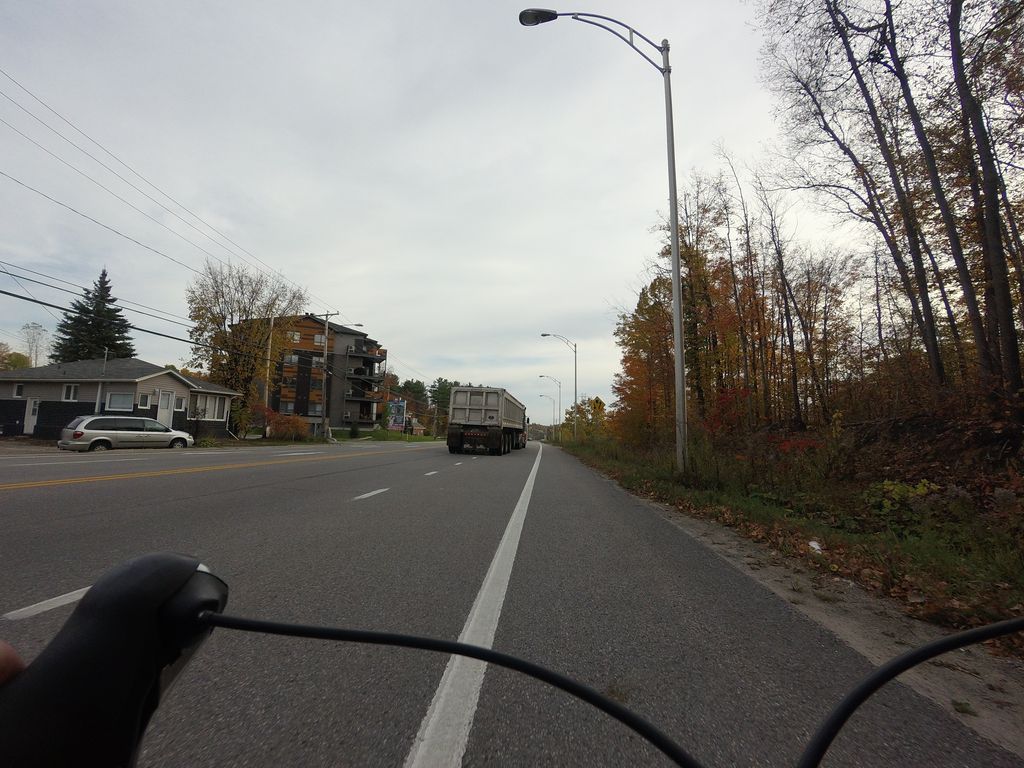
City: ottawa-gatineau